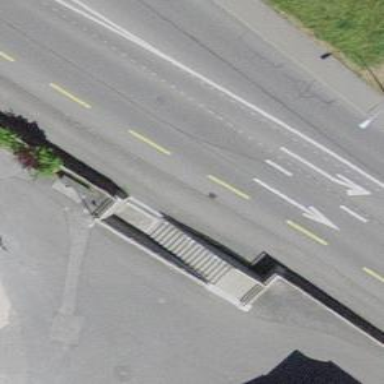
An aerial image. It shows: Paved steps.